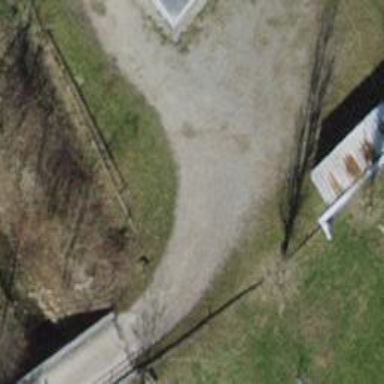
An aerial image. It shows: Grade1 track with paving stones surface.